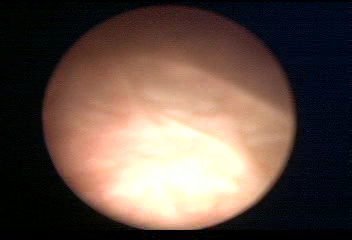
Modality: WLC
Class: Normal mucosa
Bladder cancer association: No